Interaction volume radius: 5 \u00c5
Interaction volume height: 45 \u00c5
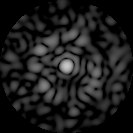
Disorder parameter: 0.7782